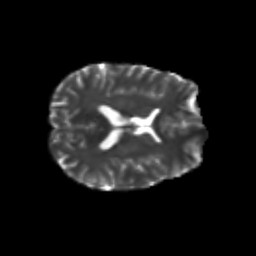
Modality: T2w
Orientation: axial
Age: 24
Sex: male
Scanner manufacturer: siemens
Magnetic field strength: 3 T
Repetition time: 3.5 s
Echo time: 0.104 s